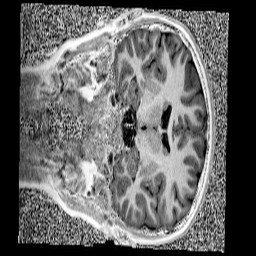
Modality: UNIT1
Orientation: coronal
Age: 10
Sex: male
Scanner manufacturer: siemens
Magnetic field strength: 3 T
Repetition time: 4 s
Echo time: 0.00299 s